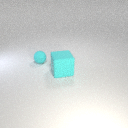
small cyan rubber sphere to the left of large cyan rubber cube